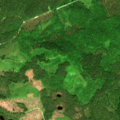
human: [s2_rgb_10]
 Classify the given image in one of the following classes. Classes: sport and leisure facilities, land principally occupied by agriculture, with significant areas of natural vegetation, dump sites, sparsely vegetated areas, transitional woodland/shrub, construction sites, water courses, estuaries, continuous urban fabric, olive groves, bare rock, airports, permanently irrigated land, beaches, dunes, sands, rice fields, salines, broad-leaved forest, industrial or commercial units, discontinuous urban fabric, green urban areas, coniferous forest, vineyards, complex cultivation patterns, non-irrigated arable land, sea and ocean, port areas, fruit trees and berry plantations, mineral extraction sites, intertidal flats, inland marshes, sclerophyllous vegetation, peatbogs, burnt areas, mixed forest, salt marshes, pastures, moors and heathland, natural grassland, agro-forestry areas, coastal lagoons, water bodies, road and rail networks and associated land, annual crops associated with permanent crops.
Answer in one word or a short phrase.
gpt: broad-leaved forest, coniferous forest, mixed forest, transitional woodland/shrub, water bodies